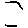
Label: hexagon